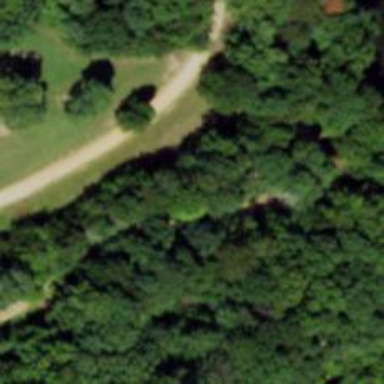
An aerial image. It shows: Path.